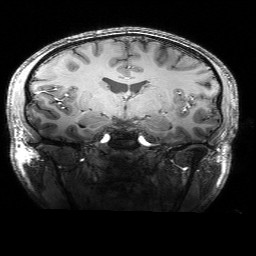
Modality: T1w
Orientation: sagittal